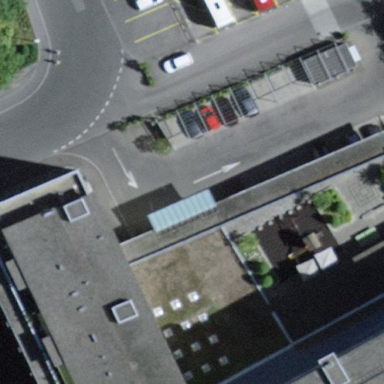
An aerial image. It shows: Asphalt parking aisle road for service vehicles.